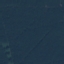
Land use / land cover class: Forest